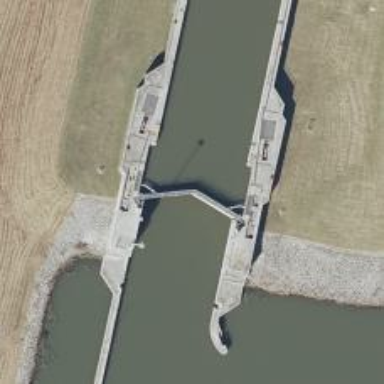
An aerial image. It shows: Lock gate along waterway.